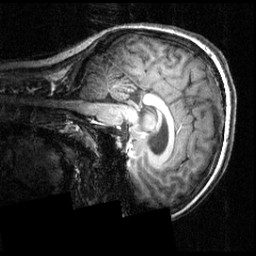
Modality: T1w
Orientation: sagittal
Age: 20
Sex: female
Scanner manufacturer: siemens
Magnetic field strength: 3.951 T
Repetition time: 1.5 s
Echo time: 0.00335 s